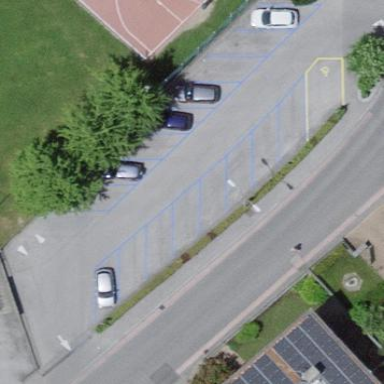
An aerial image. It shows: Parking area with surface.